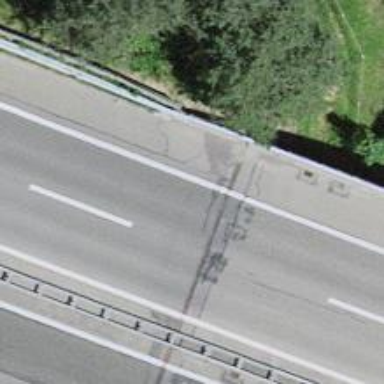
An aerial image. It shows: Asphalt bridge on motorway.